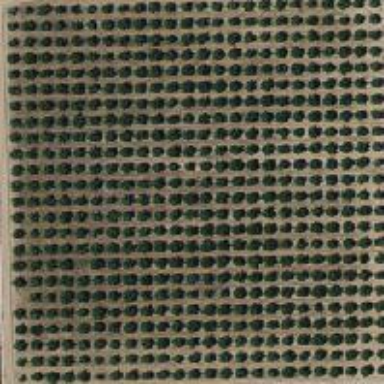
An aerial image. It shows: Orchard.